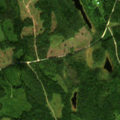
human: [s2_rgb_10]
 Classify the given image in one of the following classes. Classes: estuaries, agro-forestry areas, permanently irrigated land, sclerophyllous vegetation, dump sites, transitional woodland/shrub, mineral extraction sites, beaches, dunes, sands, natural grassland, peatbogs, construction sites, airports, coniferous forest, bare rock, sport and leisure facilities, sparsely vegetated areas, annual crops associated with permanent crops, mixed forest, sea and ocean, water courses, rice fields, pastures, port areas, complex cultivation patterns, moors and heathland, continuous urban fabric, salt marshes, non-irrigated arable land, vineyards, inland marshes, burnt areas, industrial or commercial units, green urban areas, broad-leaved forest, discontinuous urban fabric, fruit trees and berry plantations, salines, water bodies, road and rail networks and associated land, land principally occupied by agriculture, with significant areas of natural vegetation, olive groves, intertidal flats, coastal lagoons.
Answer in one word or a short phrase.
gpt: coniferous forest, mixed forest, transitional woodland/shrub